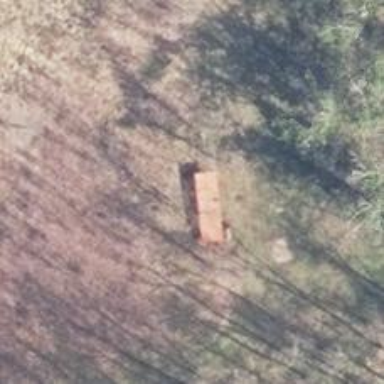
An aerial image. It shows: Weather shelter used as amenity.